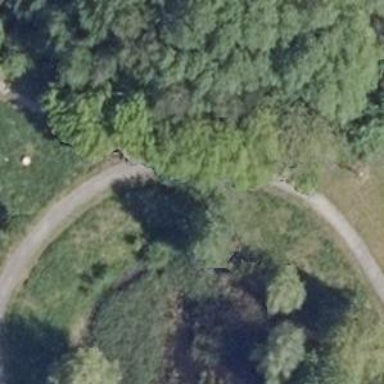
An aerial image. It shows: Path.